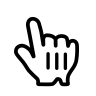
Cursor type: pointer
OS/theme: linux-apple-cursor
Variant: white